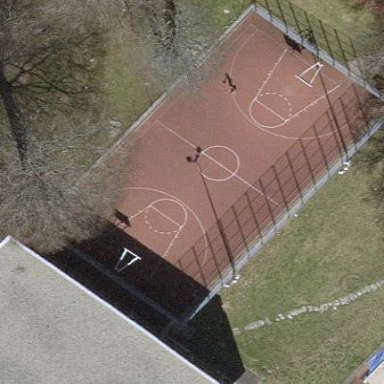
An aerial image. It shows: Tartan basketball court situated on pitch designated for leisure land.